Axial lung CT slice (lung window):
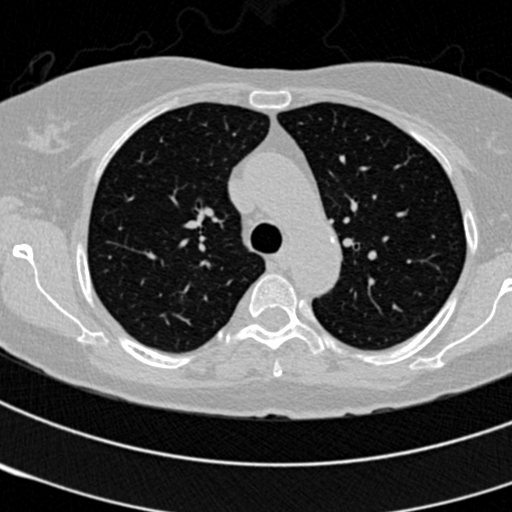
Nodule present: no